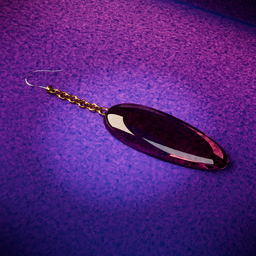
Label: decoration